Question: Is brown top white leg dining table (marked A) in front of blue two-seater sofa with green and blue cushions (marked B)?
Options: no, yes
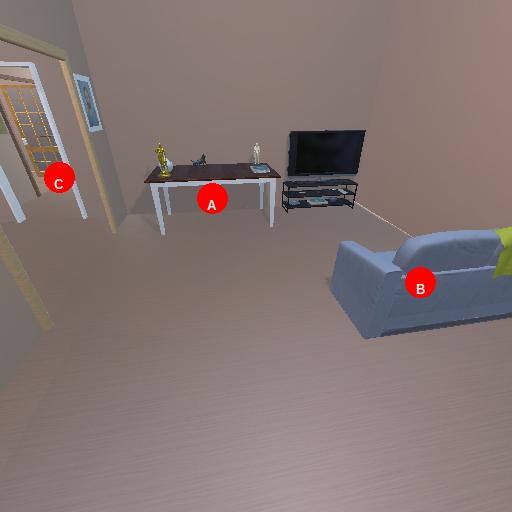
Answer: no